RGB frame:
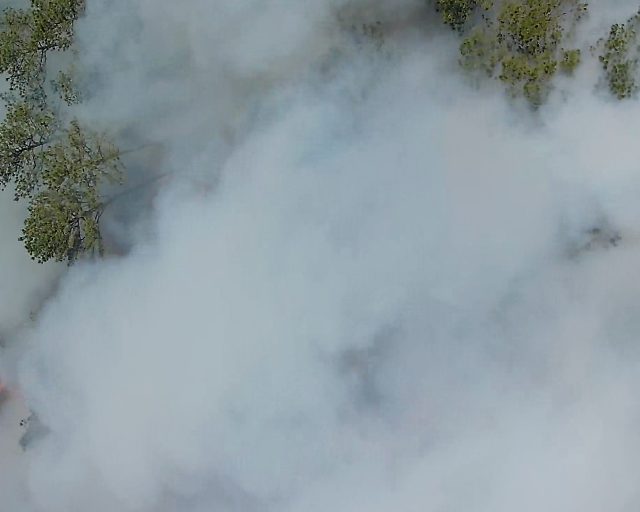
Thermal frame:
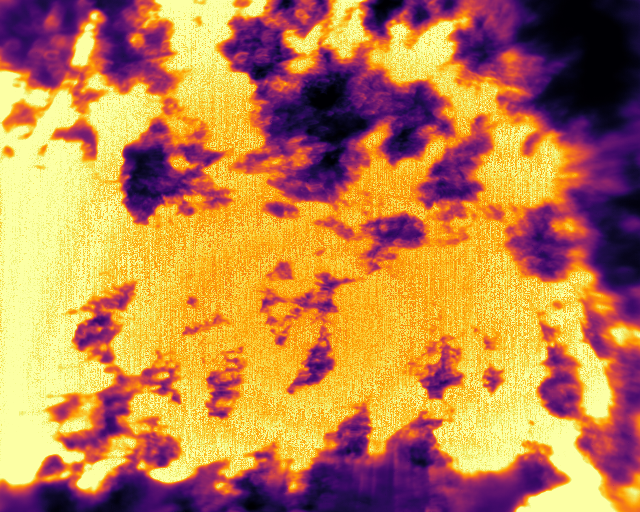
Captured: 2026-02-27 02:37:58
Pixels at or above 80 °C: 290652 (fraction of frame: 0.887)